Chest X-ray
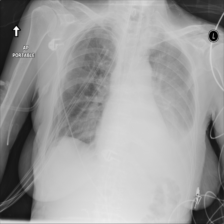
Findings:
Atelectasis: negative
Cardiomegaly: negative
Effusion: positive
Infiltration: negative
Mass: negative
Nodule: negative
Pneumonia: negative
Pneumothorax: positive
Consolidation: negative
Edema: negative
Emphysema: negative
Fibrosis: negative
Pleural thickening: negative
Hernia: negative